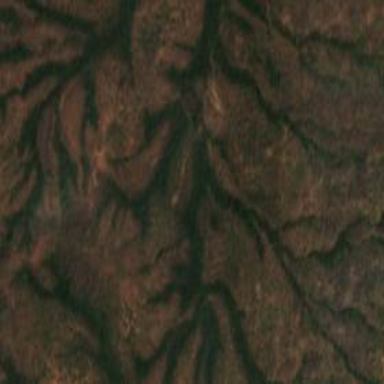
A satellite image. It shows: Forest area.